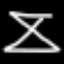
Label: hourglass